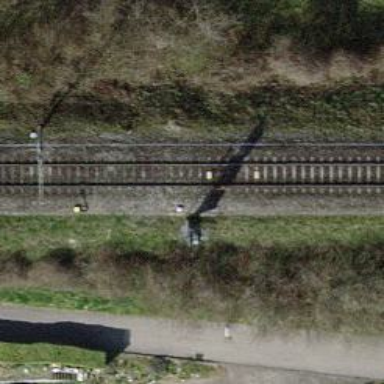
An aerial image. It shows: Railway signal.